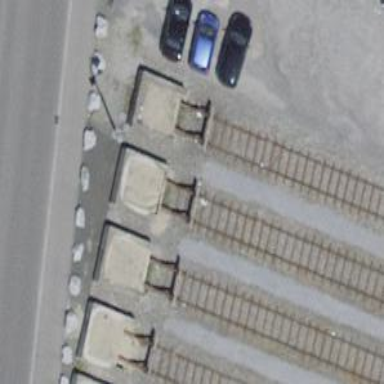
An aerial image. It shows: Railway buffer stop.